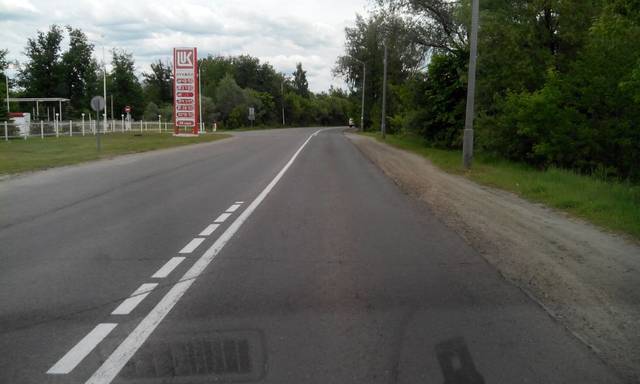
Region: Russia
Coordinates: 53.214, 45.091